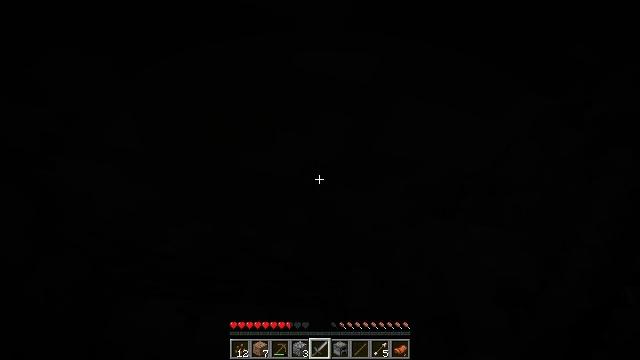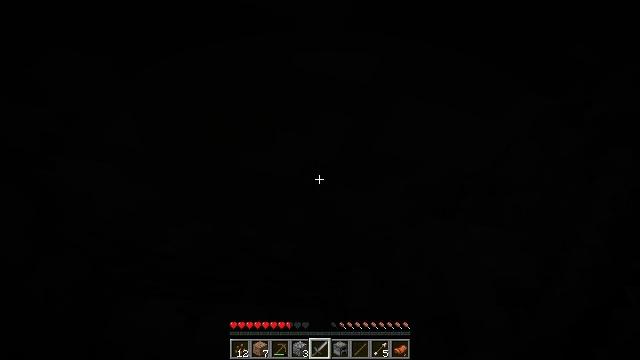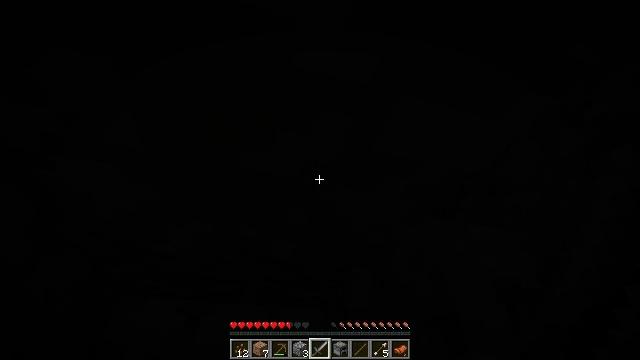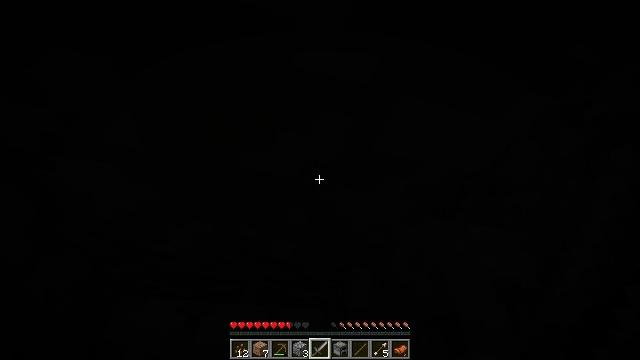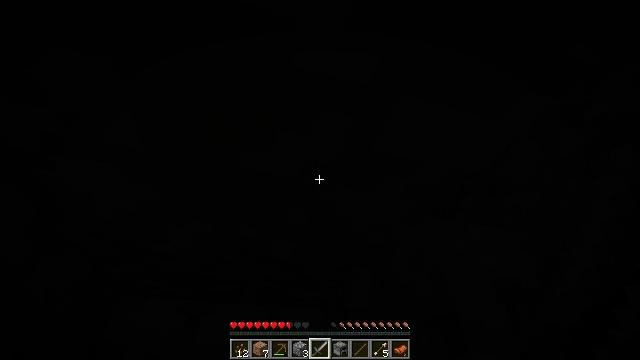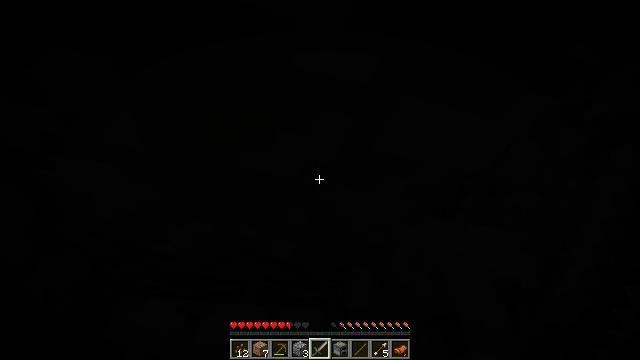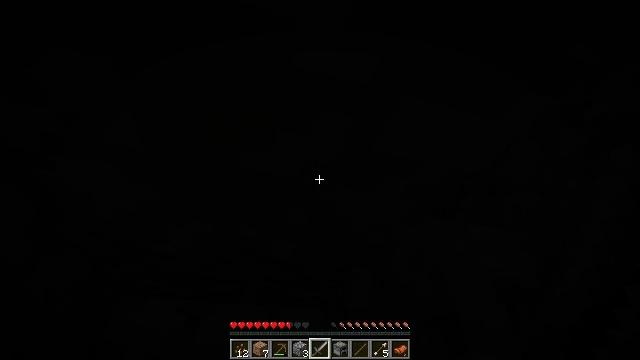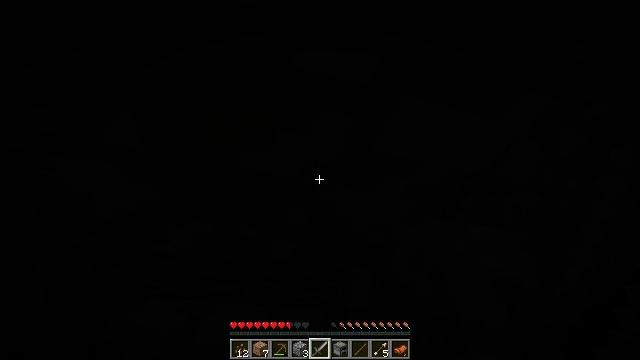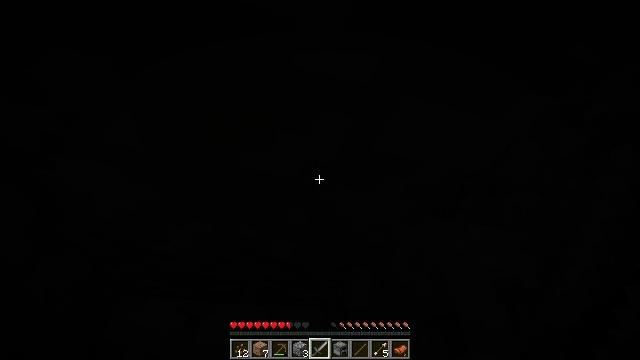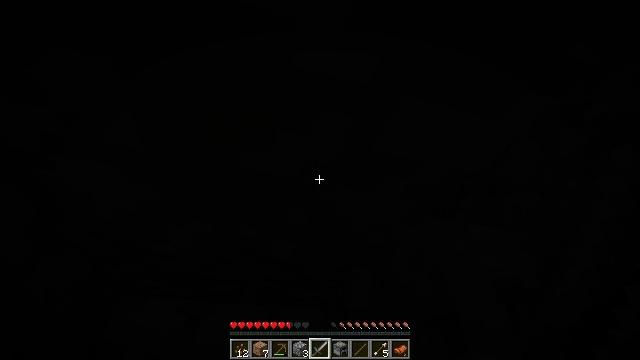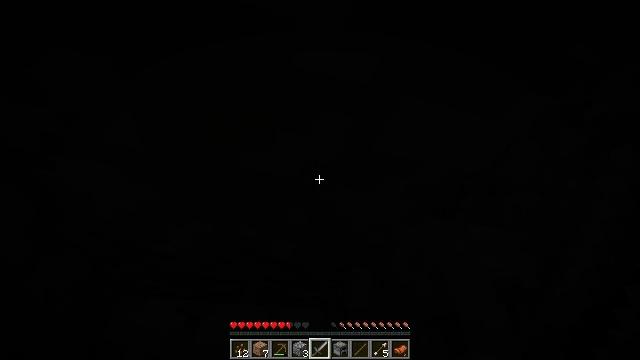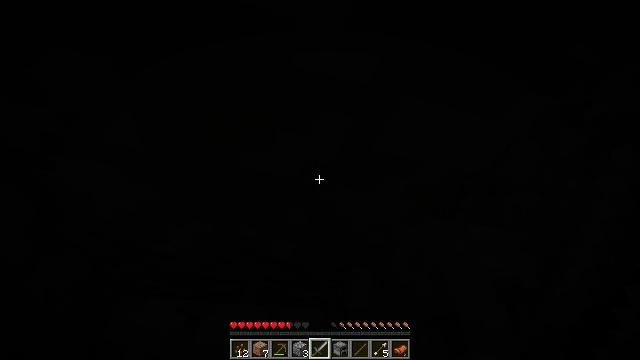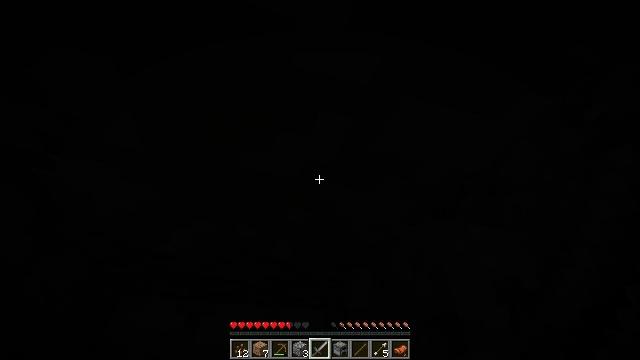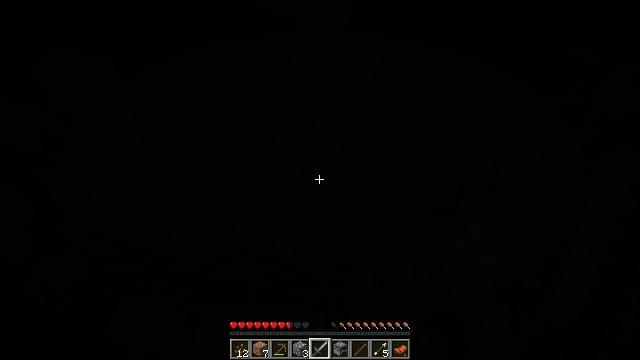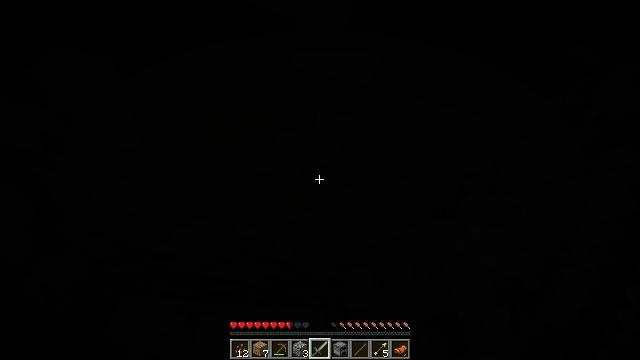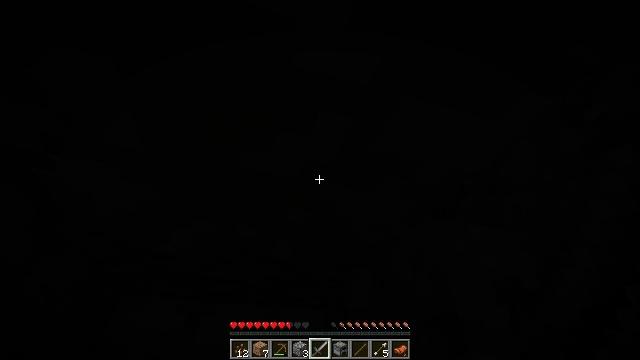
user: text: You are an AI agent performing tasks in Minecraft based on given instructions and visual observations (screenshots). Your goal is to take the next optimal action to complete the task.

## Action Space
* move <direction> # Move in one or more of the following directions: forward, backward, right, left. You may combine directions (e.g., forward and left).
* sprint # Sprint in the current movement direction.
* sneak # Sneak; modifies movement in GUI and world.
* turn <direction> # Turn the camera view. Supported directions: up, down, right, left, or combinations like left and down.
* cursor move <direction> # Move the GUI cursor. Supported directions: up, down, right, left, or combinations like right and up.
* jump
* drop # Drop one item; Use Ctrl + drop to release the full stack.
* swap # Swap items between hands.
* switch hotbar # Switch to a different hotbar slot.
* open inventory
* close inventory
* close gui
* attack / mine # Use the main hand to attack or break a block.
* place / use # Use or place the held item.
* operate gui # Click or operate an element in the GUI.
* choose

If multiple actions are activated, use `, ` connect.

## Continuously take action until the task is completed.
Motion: motion action
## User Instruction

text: Harvest vines off the surface.
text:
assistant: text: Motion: no_op
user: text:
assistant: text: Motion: no_op
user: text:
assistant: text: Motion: no_op
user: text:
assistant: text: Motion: no_op
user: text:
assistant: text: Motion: no_op
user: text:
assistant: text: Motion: no_op
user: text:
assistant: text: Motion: no_op
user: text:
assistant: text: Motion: no_op
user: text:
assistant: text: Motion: no_op
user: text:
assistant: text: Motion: no_op
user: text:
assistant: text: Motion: no_op
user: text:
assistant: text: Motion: no_op
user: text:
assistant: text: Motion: no_op
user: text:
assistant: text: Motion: no_op
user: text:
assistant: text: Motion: no_op
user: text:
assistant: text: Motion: no_op
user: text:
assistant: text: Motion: no_op
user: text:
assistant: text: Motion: no_op
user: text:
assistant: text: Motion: no_op
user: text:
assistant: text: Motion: no_op
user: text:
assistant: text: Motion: no_op
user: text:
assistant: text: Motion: no_op
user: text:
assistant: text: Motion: no_op
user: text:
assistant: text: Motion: no_op
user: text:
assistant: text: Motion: no_op
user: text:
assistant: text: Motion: no_op
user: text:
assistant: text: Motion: no_op
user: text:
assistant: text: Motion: no_op
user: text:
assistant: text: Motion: no_op
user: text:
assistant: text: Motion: no_op